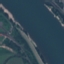
Land use / land cover: River